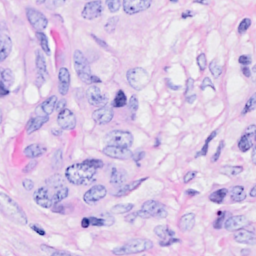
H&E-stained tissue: Breast